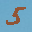
Label: 5